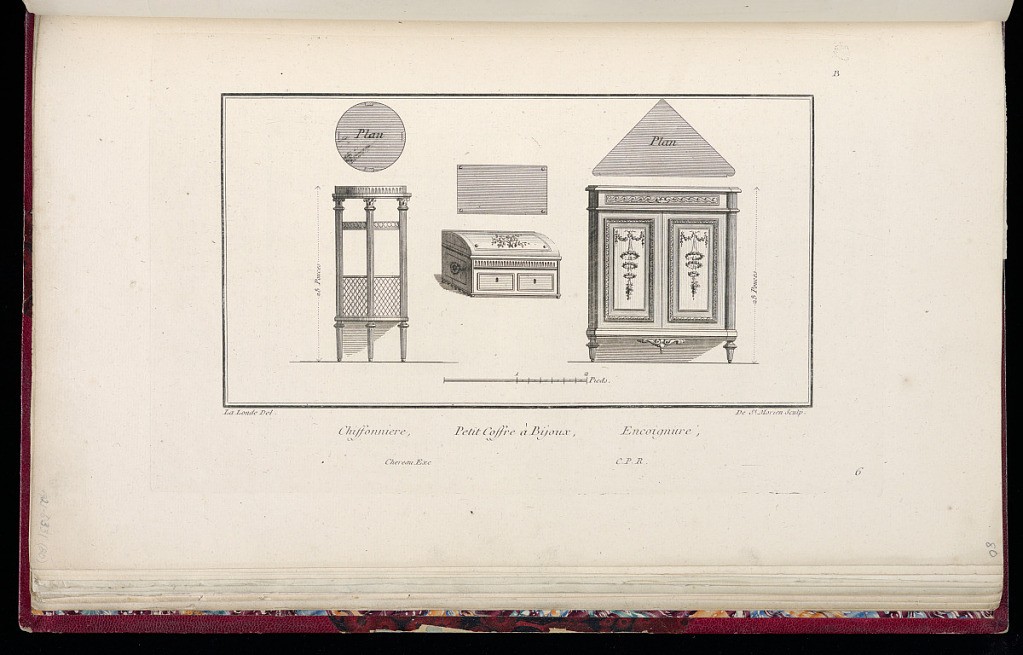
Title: Chiffoniere, Petit Coffre à Bijoux, Encoignure
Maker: Richard de Lalonde, French, active 1780–96
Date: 1775-1788
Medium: Etching on off-white laid paper
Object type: Print
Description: Elevation and plan for a small table with a basket, a small jewelry box, and a chest of drawers fitted to a corner. The furniture is decorated with ornament motifs including fluting, guilloche, and flowers. The plate is signed and numbered.